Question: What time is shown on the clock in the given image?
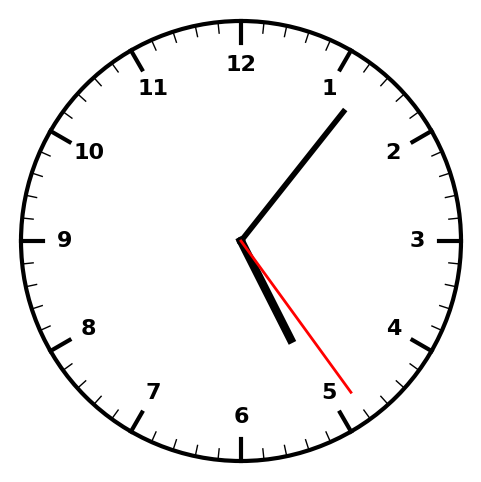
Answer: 05:06:24